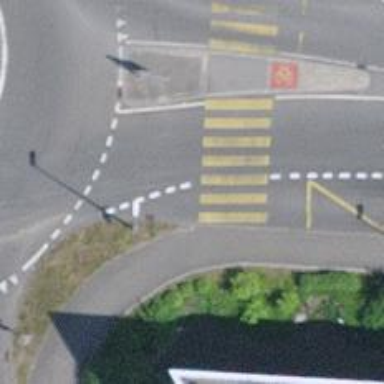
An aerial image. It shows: Sidewalk along the footway.